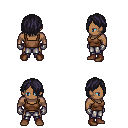
a pixel art fantasy rpg character, male body template, human, dark skin, brown pirate shirt, metal pants, raven bangs hairstyle, metal gloves, brown shoes, four views (front, back, left, right), 2x2 character sprite sheet, small pixel art, hard edges, no anti-aliasing